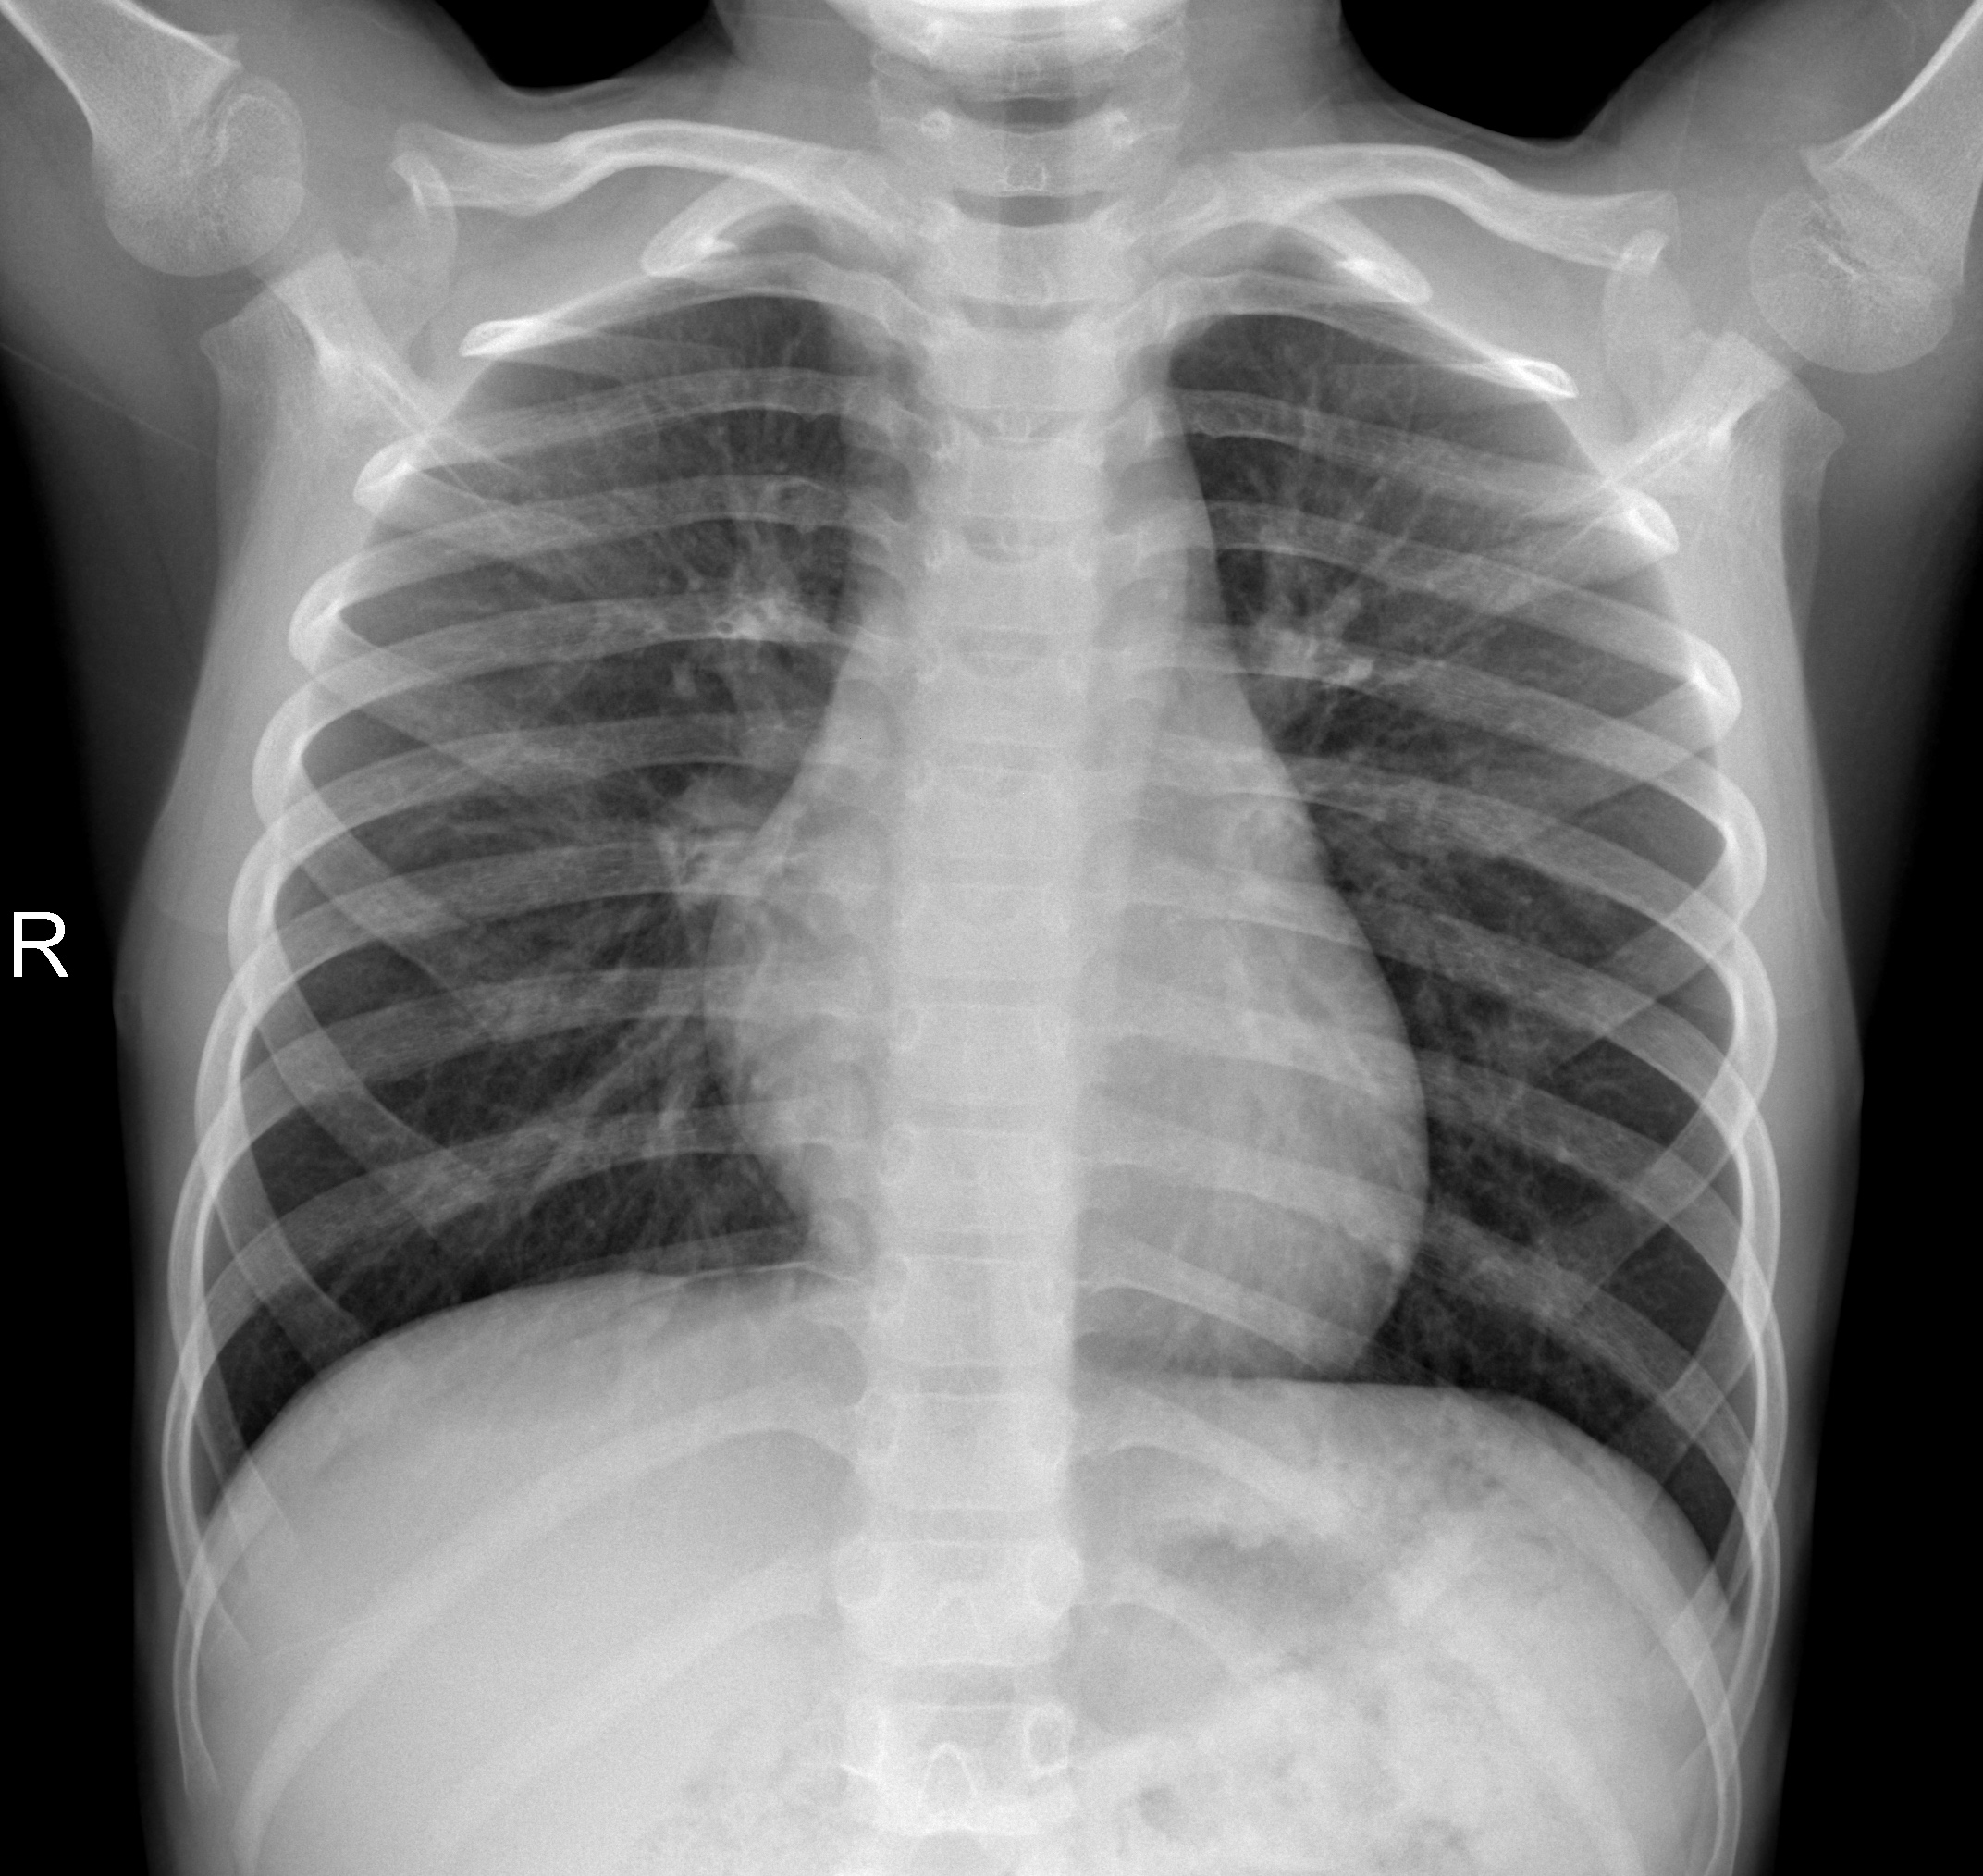
Diagnosis: NORMAL